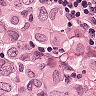
Metastatic tissue present: yes